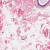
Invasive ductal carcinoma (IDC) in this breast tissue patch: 0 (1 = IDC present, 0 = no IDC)